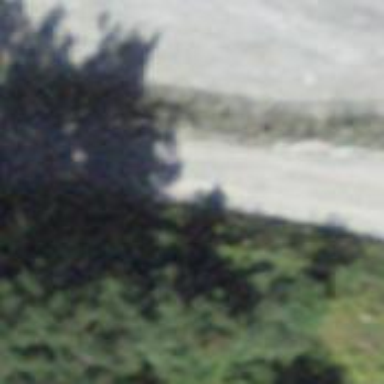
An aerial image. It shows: Service road with gravel surface.